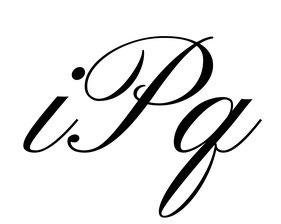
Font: PinyonScript-Regular